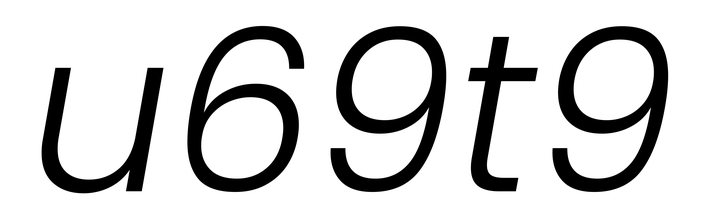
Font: Poppins-LightItalic